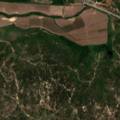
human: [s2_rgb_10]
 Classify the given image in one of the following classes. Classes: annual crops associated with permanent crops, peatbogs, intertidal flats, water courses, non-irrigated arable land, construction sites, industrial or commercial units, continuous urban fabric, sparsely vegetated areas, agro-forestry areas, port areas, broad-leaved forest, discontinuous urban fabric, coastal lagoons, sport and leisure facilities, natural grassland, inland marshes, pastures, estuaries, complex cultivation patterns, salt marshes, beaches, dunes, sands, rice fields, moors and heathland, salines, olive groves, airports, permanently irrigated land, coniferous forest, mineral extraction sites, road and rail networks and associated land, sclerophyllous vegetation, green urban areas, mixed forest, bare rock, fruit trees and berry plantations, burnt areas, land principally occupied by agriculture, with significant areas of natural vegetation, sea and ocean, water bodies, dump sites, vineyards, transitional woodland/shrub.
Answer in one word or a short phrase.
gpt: continuous urban fabric